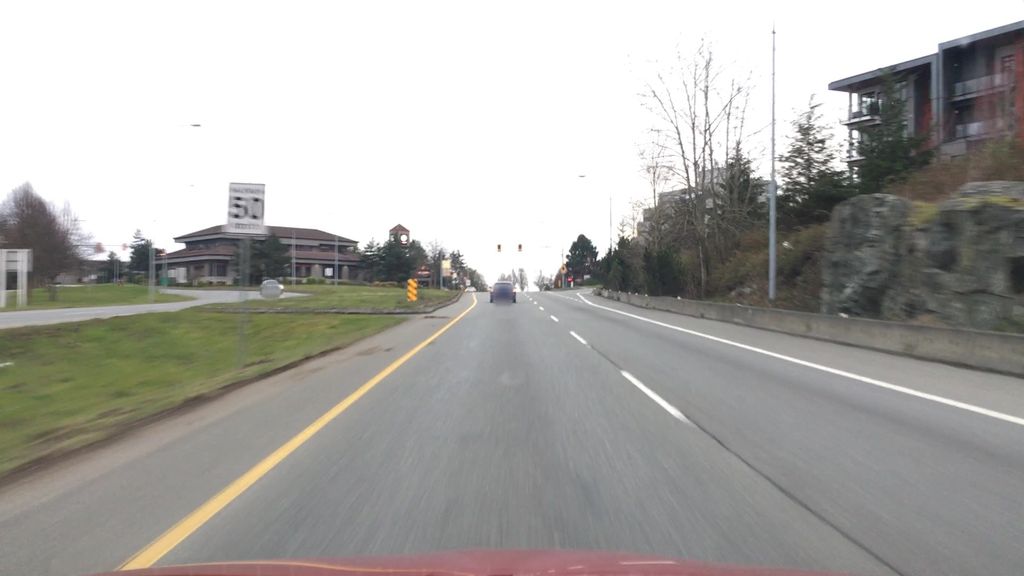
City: victoria